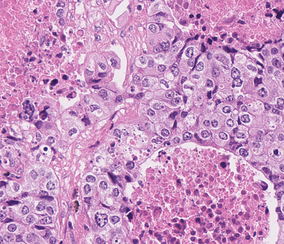
Tumor epithelial tissue: yes
Tumor-associated stroma tissue: yes
Normal tissue: no